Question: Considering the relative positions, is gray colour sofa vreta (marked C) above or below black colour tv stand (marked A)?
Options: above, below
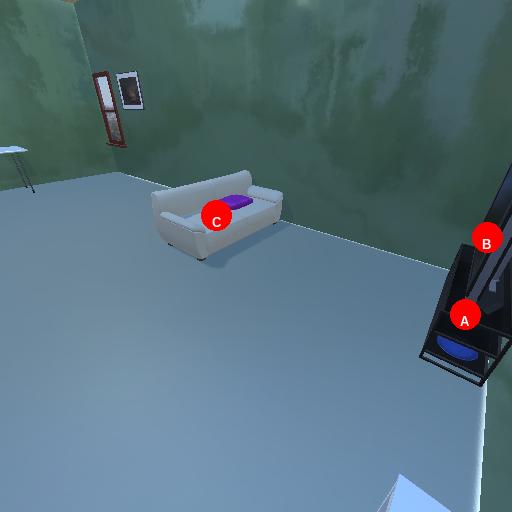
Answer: above